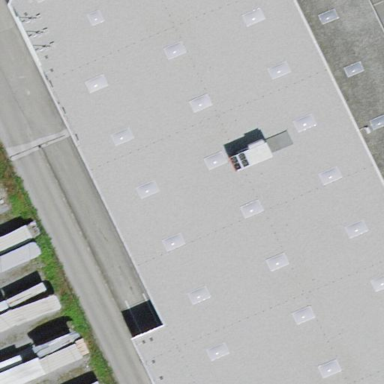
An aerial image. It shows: Retail building.